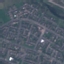
Label: Residential